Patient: sex F, age 69
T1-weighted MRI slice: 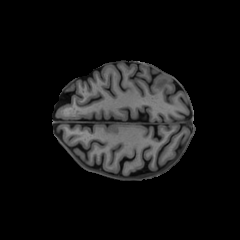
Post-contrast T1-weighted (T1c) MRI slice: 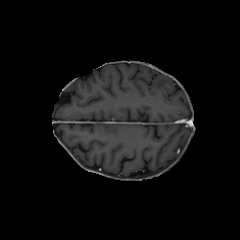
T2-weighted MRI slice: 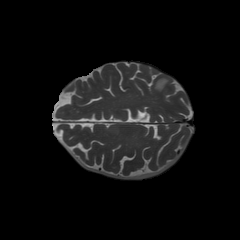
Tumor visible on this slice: yes
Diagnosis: Glioblastoma, IDH-wildtype
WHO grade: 4